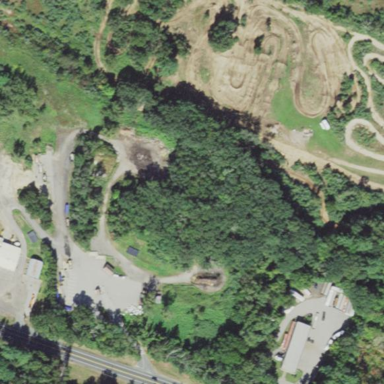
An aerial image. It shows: Motocross raceway for thrilling motocross sports.